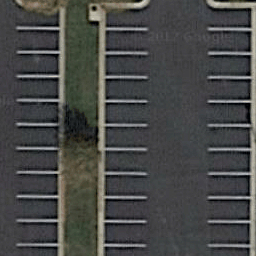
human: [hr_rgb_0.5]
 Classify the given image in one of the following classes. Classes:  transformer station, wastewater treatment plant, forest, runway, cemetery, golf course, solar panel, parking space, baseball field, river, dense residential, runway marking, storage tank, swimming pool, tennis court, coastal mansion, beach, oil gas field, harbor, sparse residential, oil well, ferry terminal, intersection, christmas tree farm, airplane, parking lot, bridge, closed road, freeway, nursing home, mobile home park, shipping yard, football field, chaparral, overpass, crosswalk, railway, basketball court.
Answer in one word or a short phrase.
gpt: parking space